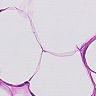
Metastatic tissue present: no